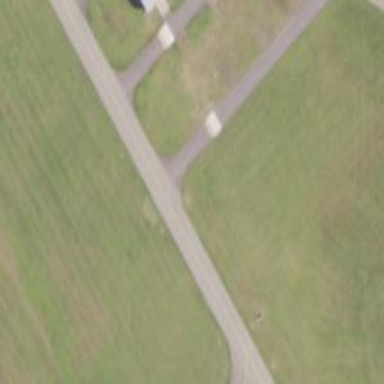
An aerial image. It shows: Taxiway at the airport with asphalt surface.